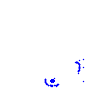
Particle: kaon